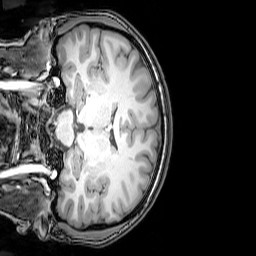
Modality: T1w
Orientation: coronal
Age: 21
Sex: female
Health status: healthy
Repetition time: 0.081 s
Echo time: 0.037 s